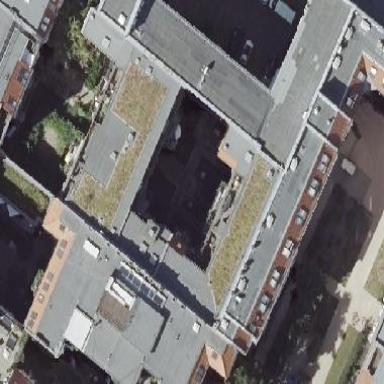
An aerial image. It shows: Office building.